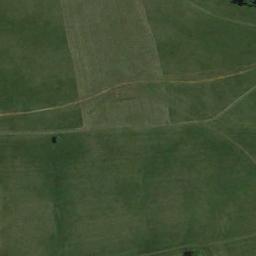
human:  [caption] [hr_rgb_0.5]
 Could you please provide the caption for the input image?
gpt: There are some thin lines in the meadow .

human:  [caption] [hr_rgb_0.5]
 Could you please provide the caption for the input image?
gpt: The entire image is dominated by grass .

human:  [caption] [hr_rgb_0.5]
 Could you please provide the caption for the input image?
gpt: A large lush green meadow covered with green grass with several winding paths .

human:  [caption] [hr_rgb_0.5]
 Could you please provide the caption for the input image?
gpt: This meadow has different sparsity in different places and some trails are also on the meadow .

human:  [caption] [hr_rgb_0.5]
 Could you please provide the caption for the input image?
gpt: A green and smooth meadow with some paths .